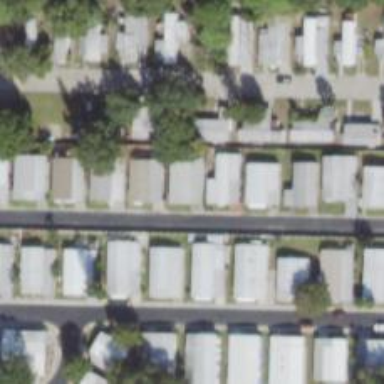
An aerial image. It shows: Mobile home.